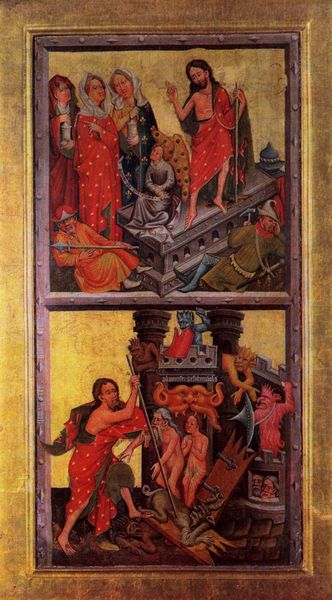
Titel: Altarretabel, Mitteltafel mit der Darstellung der Einhornjagd
Standort: Erfurt, Dom (EU - D - Thüringen)
Schlagwörter: akt, blau, flügel, gott, himmel, mann, nackt, umhang, frauen, menschen, frau, grau, orange, weiss, gebäude, rot, schleier, rahmen, gold, gesang, stock, turm, schlafen, zwei, stab, mauer, soldaten, tafel, schild, buch, waffen, altar, sarg, christus, grab, jesus, ostern, hölle, teufel, speer, maria, ungeheuer, satan, ikone, auferstehung, vergoldung, erlöser, monster, werk, nonnen, lazarus, archiektur, vorhölle, gtewand, uingeheuer